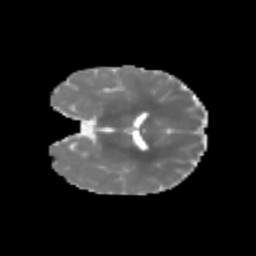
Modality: MD
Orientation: coronal
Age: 6
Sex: male
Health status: healthy